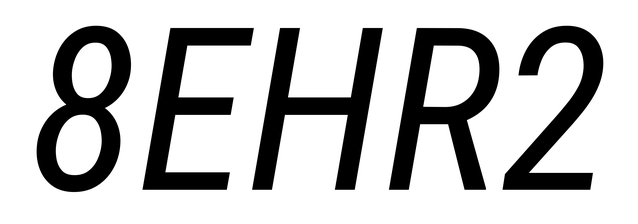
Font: Roboto-Italic_Condensed_Italic